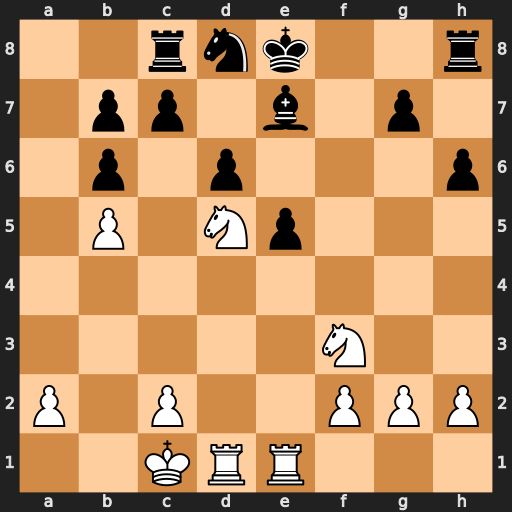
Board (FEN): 2rnk2r/1pp1b1p1/1p1p3p/1P1Np3/8/5N2/P1P2PPP/2KRR3
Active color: w
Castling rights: k
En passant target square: -
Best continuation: Nxe5 dxe5 Rxe5